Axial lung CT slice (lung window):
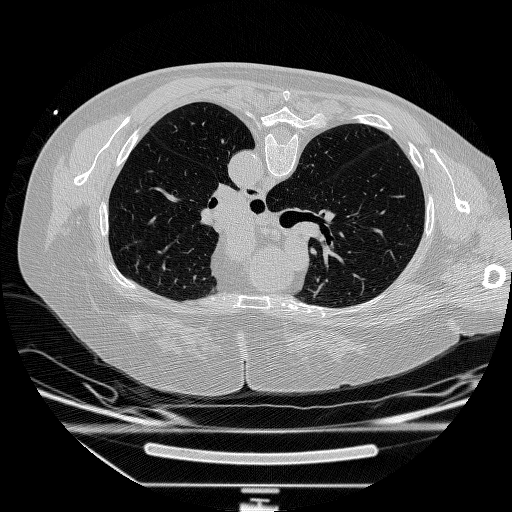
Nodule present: no